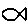
Label: fish